Question: I wanted to show two points in this way:

Is there some reference that I can look up?
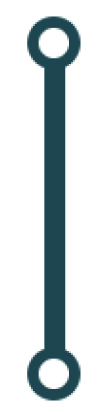
Answer: Just use a 'Canvas' and draw 2 circles and 1 line.
'''
Canvas(Modifier.fillMaxSize()){
val radius = 64f //radius of circles
val strokeWidth = 20f
val lineHeight = 300f
val centerFirstCircle = Offset(100f, 100f)
drawCircle(
color = Color.Red,
radius = radius,
center = centerFirstCircle,
style = Stroke(width = strokeWidth)
)
//calculate the start and end of the vertical line
val xLine = centerFirstCircle.x
val yLine = centerFirstCircle.y + radius + strokeWidth/2
drawLine(
color = Red,
start = Offset(xLine, yLine),
end = Offset(xLine , yLine + lineHeight),
strokeWidth = strokeWidth
)
//calculate the center of the second circle
val centerSecondCircle = Offset( centerFirstCircle.x,
centerFirstCircle.y + (radius*2) + lineHeight + (strokeWidth/2 *2) )
drawCircle(
color = Color.Red,
radius = radius,
center = centerSecondCircle,
style = Stroke(width = strokeWidth)
)
}
'''
<URL>